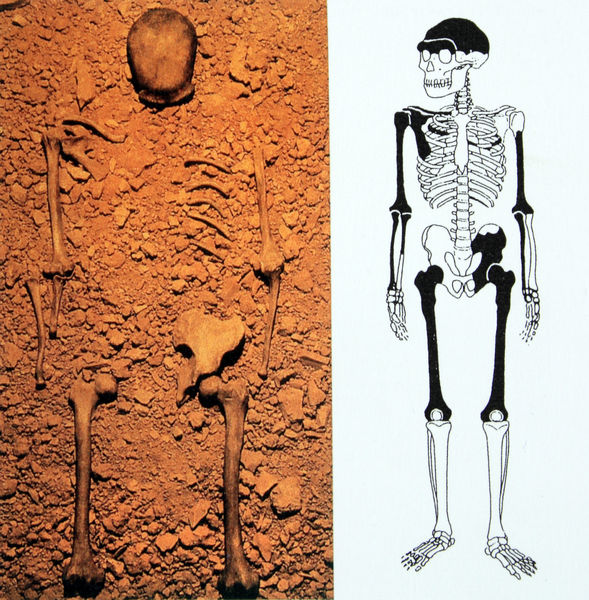
Titel: Photographie von Skelettresten des namensgebenden Neandertalerfundes aus dem Neandertal von 1856 mit Umzeichnung
Künstler: Wilfried Rosendahl
Standort: Mannheim
Institution: Reiß-Engelhorn Museen
Schlagwörter: braun, schwarz, zeichnung, leiche, schädel, erde, zwei, foto, fotografie, knochen, reste, skelett, grab, rekonstruktion, archäologie, fragmente, teile, ausgrabung, gebeine, fund